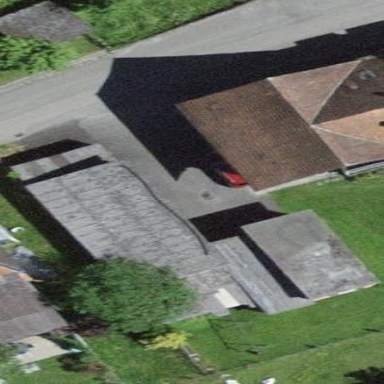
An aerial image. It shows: Garage.